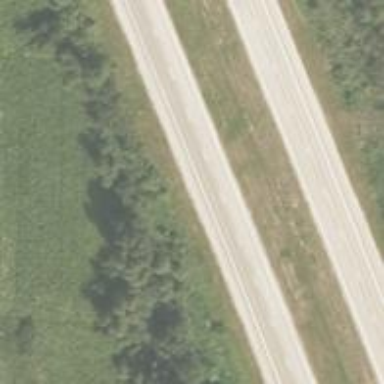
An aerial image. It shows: Asphalt motorway.